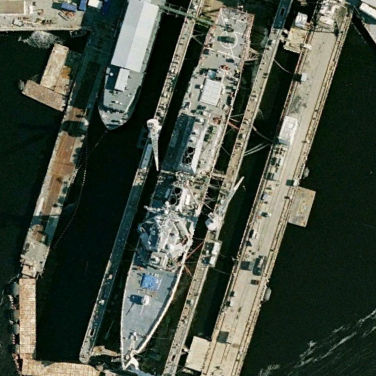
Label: destroyer